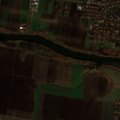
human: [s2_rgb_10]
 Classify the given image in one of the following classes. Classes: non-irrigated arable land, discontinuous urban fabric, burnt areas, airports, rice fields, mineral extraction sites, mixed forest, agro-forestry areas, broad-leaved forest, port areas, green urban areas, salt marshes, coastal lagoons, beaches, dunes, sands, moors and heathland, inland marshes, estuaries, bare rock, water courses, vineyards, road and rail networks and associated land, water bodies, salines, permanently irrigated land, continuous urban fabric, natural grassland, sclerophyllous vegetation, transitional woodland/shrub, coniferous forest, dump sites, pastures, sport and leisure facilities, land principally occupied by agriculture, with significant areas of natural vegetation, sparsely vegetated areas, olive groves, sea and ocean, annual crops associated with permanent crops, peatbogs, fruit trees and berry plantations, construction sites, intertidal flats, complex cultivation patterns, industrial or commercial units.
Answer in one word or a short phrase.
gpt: discontinuous urban fabric, green urban areas, non-irrigated arable land, complex cultivation patterns, water courses